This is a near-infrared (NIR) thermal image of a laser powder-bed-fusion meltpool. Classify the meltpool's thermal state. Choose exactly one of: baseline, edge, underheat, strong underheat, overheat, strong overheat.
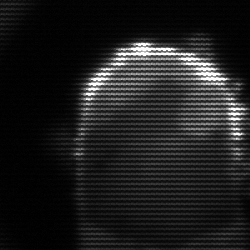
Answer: baseline